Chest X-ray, PA view. Patient: 31 years old, sex F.
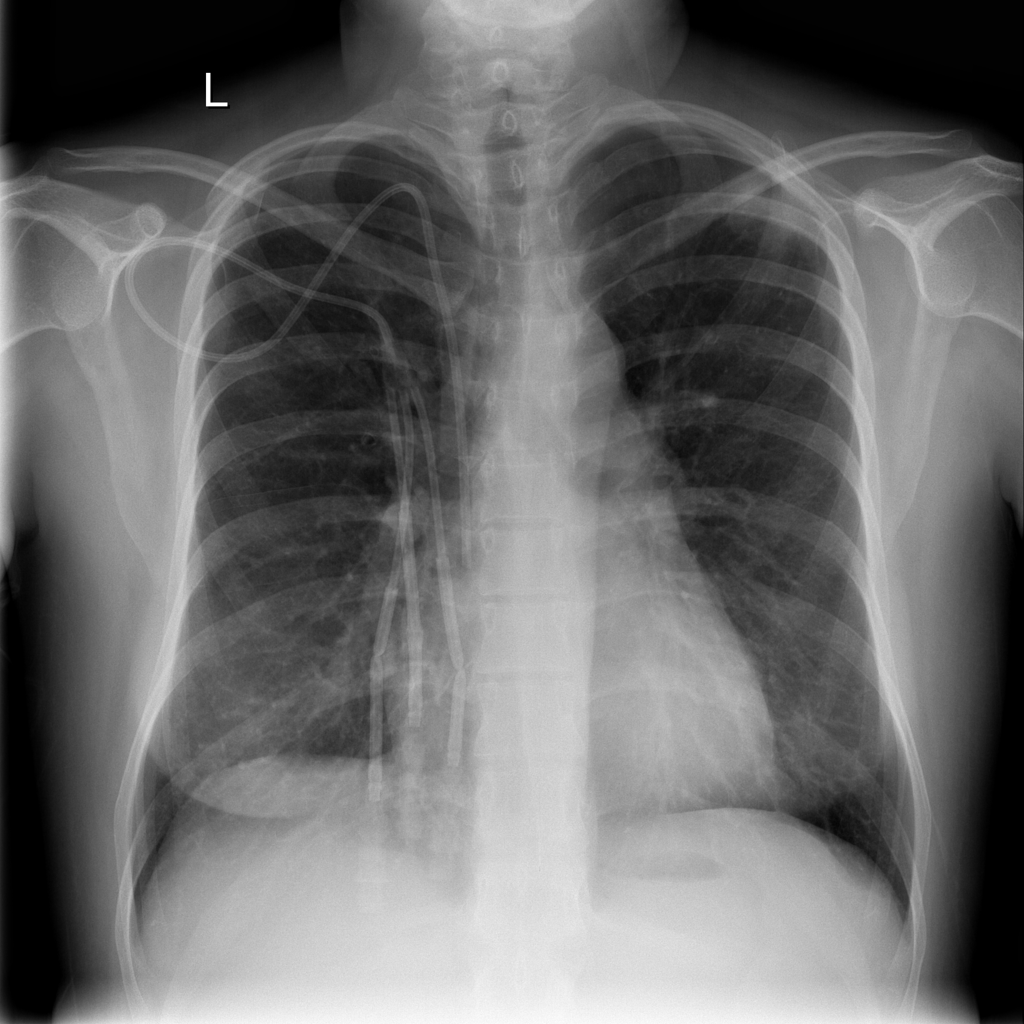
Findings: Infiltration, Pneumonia